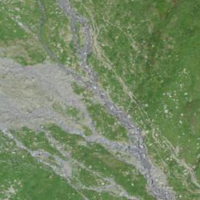
EUNIS habitat code: 23
Species observed at this site:
Parnassia palustris